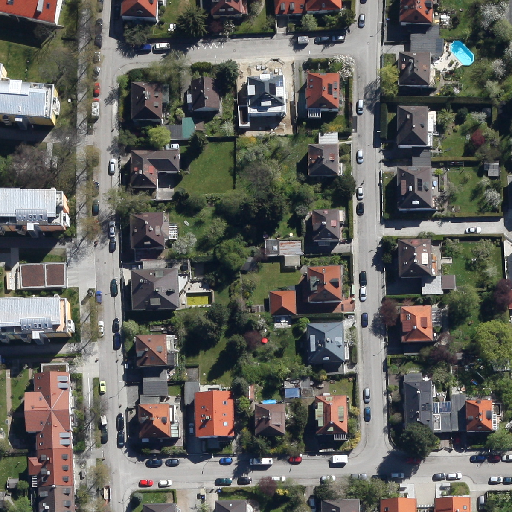
Referring expression: vehicle